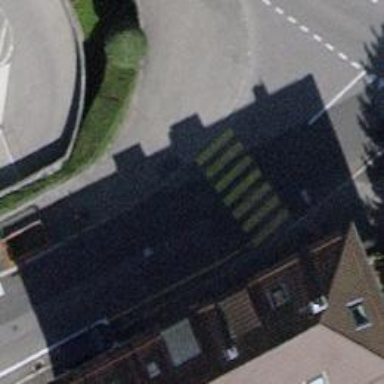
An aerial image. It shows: Marked crossing with zebra markings on the road.